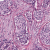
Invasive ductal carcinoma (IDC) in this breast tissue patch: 1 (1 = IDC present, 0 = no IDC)